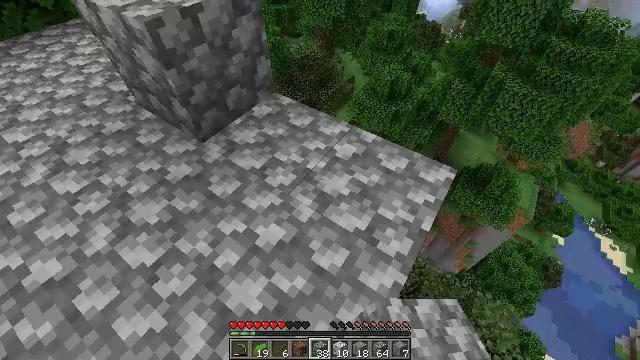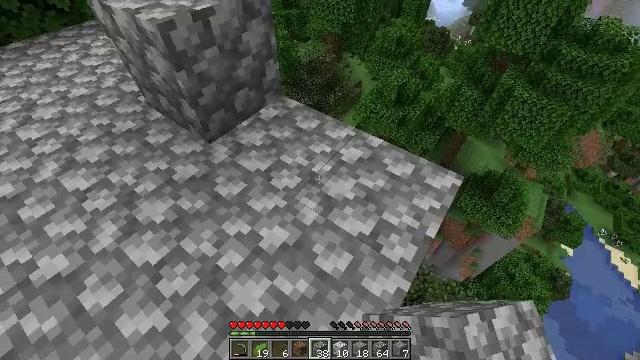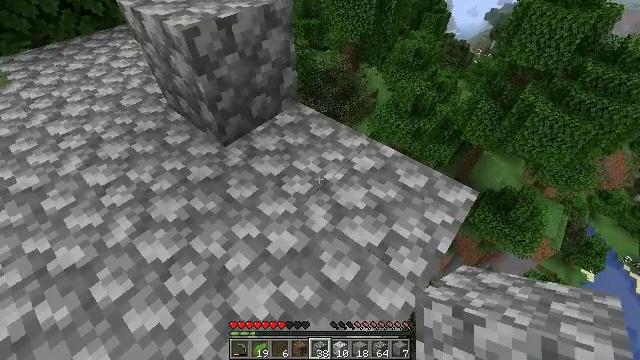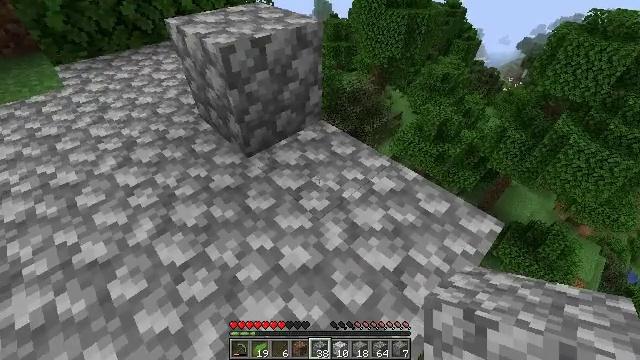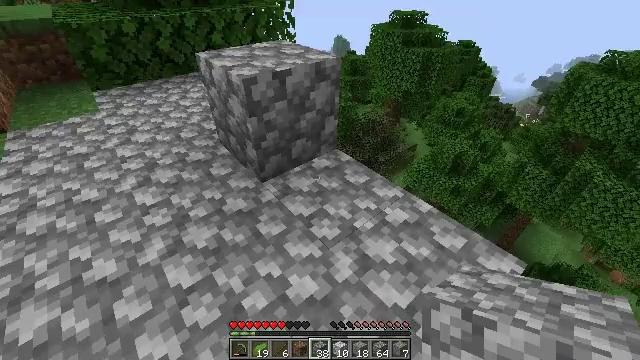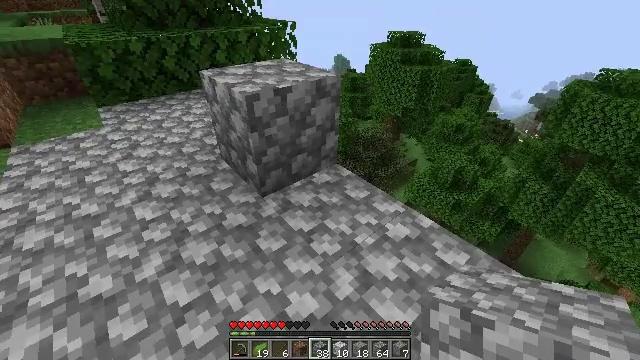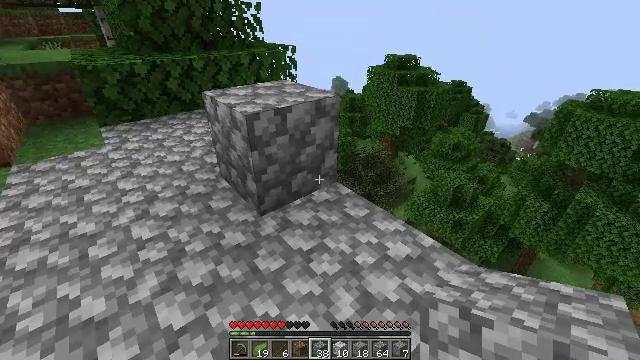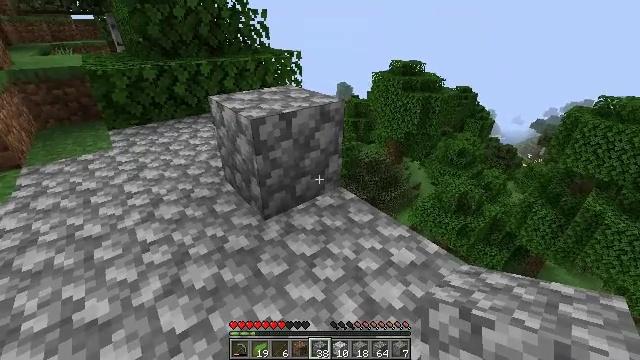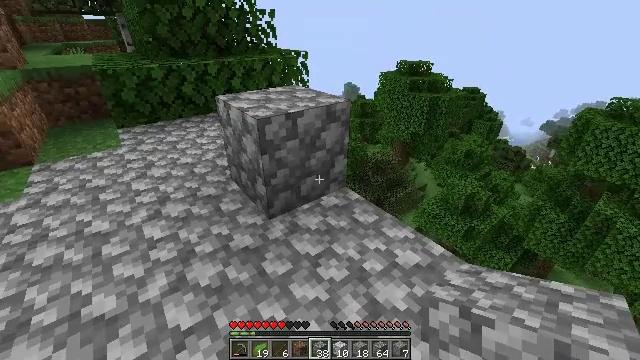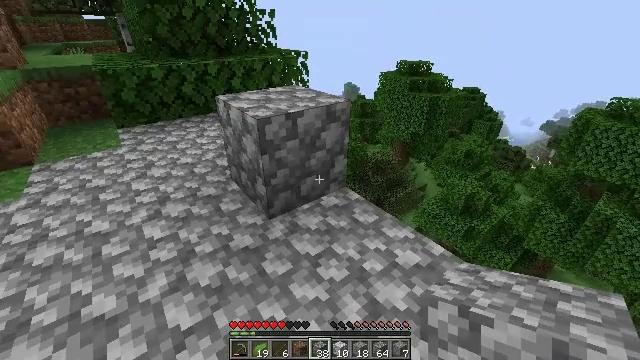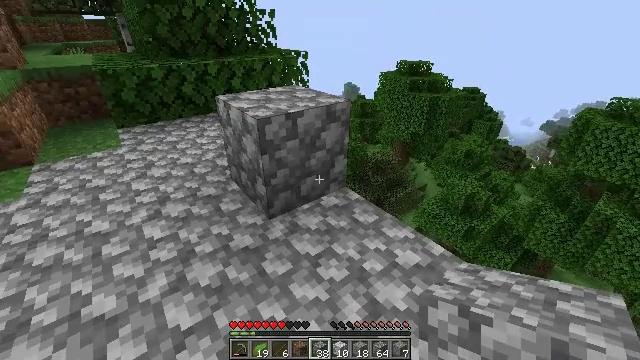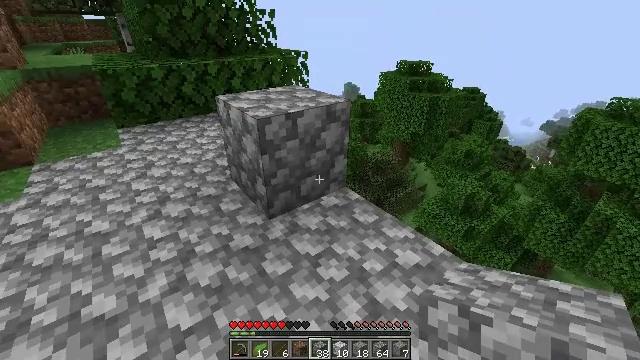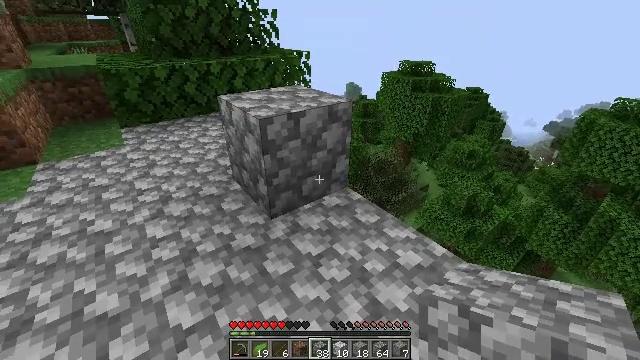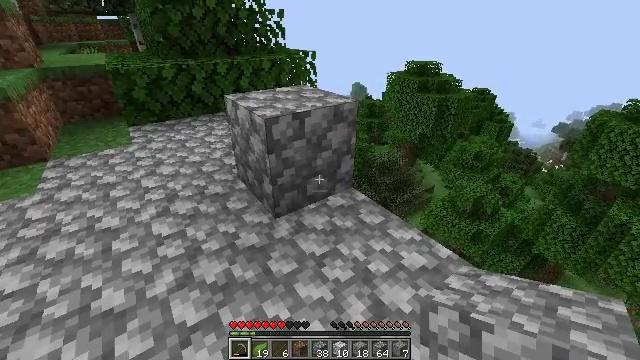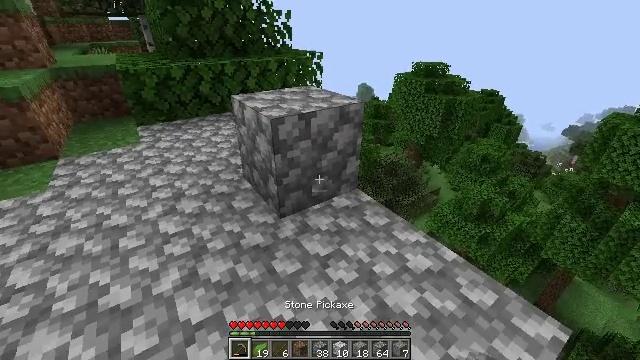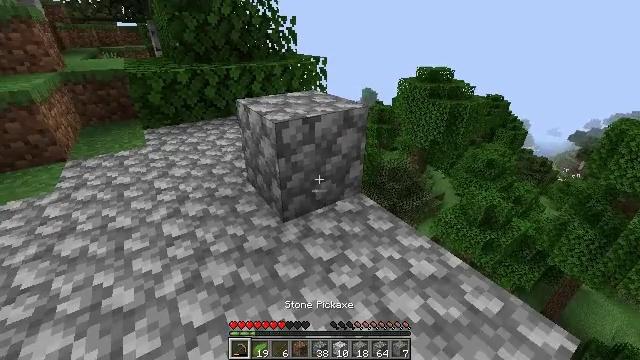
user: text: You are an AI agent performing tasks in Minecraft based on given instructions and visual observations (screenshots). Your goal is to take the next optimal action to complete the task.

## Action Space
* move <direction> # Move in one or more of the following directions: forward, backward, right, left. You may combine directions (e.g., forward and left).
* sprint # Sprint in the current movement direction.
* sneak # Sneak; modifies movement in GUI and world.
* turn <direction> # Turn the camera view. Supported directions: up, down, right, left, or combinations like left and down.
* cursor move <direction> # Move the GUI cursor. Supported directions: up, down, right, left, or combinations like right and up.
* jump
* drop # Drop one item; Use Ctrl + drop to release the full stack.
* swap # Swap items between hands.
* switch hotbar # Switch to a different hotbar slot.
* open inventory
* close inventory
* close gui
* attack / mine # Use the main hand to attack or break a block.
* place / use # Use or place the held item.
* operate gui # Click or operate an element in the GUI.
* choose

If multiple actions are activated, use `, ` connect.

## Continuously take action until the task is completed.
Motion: motion action
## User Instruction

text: Mine cobblestone to craft tools and furnaces.
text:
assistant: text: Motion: turn left
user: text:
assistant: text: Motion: turn left and up
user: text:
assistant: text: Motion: turn left and up
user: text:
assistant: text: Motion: turn left and up
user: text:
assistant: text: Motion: turn up
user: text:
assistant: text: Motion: turn up
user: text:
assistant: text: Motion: turn left and up
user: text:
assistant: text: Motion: turn left
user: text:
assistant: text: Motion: no_op
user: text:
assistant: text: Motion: no_op
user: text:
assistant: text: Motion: no_op
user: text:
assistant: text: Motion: no_op
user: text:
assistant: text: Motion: turn left, switch to hotbar 1
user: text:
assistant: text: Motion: turn left, switch to hotbar 1
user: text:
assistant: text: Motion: switch to hotbar 1
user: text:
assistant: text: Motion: turn left and up, switch to hotbar 1
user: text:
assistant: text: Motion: turn left and up
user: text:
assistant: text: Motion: turn up
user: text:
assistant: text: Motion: turn up
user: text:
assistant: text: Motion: move forward
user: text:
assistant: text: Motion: move forward
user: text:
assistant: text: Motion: move forward, attack / mine
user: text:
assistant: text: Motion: turn down, attack / mine
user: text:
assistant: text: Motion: turn down, attack / mine
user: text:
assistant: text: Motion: turn down, attack / mine
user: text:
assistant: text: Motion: attack / mine
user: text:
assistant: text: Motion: attack / mine
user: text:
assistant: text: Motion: attack / mine
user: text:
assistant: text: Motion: attack / mine
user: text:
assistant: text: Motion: attack / mine